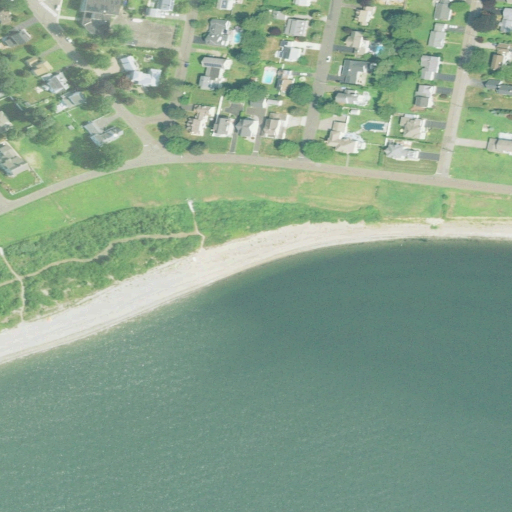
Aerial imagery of beach in Connecticut named Lordship Beach containing open water, medium intensity development, low intensity development, barren land, open development, and high intensity development